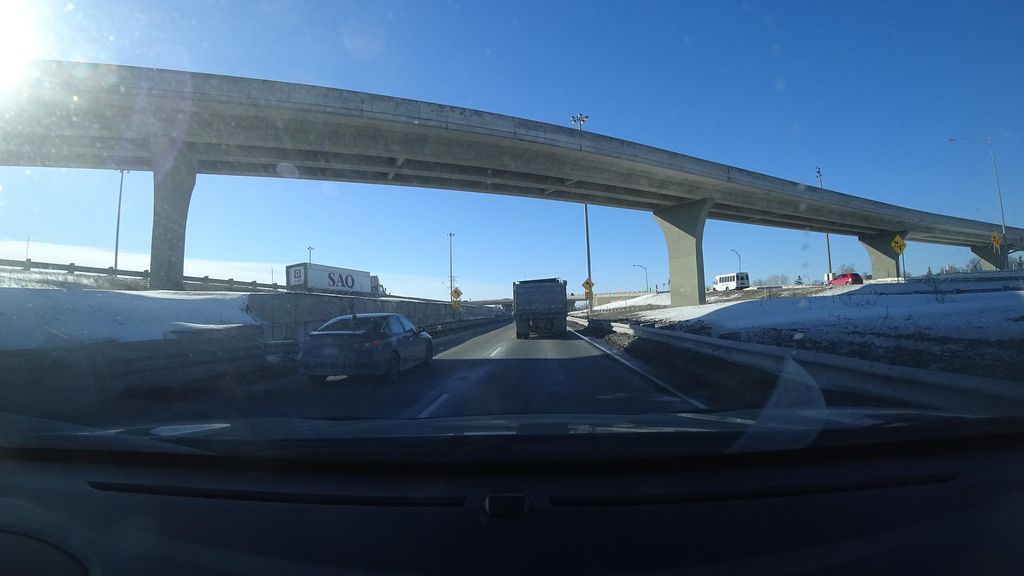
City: quebec_city